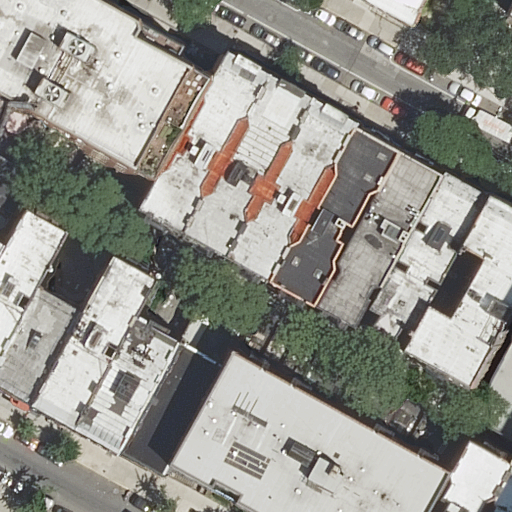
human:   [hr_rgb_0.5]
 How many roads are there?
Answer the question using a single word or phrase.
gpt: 2

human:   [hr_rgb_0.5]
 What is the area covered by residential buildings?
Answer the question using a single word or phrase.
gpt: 6572m2

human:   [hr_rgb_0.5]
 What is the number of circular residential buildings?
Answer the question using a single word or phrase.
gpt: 0

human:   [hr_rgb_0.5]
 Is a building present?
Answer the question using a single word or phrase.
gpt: yes

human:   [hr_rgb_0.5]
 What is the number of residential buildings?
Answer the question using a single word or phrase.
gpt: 21

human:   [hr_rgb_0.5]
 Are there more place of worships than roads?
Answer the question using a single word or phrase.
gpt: no

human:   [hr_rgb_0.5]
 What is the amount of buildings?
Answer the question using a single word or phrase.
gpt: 22

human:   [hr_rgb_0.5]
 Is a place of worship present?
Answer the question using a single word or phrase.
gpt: yes

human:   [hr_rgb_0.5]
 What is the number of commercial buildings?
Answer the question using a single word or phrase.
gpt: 0

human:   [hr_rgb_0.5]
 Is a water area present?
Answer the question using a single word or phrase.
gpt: no

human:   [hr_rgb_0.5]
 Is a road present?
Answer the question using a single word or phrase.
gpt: yes

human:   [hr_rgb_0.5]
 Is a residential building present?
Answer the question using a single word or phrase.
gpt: yes

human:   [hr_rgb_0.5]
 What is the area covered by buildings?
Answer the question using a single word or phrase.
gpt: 6602m2

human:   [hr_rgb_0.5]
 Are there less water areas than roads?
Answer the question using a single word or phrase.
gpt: yes

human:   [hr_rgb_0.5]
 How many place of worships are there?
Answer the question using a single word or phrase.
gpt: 2

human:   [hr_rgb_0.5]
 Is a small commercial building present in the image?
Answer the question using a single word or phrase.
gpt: no

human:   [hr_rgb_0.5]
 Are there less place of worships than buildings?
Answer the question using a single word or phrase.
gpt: yes

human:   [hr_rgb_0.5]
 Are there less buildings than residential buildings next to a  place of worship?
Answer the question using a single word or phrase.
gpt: no

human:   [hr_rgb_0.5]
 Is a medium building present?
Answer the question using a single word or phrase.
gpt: yes

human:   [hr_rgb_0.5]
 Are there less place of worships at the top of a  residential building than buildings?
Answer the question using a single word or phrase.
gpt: yes

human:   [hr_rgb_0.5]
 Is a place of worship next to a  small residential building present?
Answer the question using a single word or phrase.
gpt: yes

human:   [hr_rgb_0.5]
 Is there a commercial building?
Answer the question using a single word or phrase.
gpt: no

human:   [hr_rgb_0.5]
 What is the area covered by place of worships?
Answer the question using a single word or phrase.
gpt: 112m2

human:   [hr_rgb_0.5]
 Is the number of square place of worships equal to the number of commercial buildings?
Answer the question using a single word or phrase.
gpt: yes

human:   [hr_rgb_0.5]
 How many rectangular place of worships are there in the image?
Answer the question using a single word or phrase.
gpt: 2

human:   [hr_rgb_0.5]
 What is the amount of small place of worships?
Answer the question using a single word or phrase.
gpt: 2

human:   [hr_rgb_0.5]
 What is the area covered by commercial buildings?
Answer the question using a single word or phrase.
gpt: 0m2

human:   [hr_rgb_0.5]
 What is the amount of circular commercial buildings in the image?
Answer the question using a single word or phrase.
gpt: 0

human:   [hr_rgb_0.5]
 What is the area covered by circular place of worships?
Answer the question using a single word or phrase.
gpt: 0m2

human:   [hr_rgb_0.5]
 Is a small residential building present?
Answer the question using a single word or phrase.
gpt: yes

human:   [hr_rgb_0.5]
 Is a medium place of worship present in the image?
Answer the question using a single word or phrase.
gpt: no

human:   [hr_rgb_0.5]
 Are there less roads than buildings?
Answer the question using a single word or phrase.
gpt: yes

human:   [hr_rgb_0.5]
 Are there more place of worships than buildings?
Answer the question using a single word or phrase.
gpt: no

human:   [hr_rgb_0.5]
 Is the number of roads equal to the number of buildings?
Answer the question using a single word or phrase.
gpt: no

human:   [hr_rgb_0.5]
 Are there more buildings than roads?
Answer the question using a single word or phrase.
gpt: yes

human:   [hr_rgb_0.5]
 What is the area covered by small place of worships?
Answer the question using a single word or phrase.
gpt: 112m2

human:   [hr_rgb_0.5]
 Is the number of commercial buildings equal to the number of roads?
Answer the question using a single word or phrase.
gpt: no

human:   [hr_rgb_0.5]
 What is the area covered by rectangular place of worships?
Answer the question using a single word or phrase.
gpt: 112m2

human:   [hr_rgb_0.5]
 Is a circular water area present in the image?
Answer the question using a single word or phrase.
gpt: no

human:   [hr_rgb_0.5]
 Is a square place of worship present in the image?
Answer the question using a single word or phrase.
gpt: no

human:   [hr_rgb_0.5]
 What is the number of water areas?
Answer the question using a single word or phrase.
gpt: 0

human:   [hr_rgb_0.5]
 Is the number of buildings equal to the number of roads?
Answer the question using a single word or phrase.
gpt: no

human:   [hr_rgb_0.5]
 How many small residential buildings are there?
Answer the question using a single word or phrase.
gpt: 6

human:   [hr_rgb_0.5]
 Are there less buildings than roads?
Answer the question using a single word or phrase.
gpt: no

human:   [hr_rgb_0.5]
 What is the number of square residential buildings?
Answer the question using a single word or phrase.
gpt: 0

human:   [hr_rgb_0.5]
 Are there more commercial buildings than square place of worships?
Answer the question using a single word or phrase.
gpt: no

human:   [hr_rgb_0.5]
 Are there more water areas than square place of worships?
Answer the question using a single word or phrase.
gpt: no

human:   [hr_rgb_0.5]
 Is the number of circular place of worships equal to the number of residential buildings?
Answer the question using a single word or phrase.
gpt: no

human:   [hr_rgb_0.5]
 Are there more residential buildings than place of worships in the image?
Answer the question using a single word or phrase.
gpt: yes

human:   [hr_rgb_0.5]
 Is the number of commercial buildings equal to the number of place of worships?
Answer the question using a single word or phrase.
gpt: no

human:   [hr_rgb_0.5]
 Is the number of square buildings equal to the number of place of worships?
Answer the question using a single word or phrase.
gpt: no

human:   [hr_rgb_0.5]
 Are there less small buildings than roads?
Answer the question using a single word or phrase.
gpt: no

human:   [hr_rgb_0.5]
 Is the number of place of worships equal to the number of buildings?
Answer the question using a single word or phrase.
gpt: no

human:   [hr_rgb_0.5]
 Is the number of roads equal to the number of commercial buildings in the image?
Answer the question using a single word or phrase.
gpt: no

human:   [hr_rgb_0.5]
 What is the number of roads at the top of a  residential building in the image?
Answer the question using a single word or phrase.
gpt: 1

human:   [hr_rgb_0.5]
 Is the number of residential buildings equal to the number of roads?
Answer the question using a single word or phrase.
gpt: no

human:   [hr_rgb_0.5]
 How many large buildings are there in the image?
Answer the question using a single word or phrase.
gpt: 2

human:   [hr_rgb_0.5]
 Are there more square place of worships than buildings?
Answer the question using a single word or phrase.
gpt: no

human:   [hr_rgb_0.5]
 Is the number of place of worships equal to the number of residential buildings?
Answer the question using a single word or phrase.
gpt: no

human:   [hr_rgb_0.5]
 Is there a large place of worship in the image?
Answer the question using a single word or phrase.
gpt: no

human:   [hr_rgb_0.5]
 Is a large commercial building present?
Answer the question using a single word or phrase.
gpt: no

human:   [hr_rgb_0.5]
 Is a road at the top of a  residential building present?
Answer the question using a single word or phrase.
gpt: yes

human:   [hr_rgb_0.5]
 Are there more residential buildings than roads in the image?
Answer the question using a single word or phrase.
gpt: yes

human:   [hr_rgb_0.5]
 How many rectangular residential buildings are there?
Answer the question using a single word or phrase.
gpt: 12